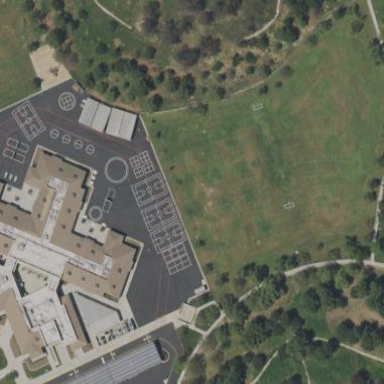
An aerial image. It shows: School.